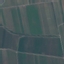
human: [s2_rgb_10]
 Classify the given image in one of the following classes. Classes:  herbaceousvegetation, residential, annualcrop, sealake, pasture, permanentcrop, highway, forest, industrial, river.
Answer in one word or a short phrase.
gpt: PermanentCrop